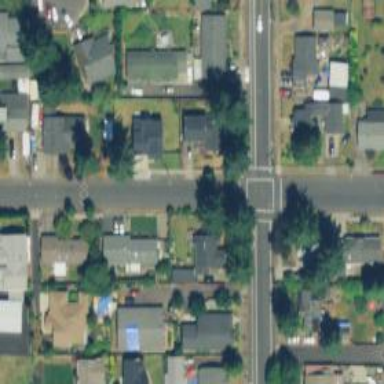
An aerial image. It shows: Residential road with sidewalk on the left.